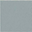
Piece: xx